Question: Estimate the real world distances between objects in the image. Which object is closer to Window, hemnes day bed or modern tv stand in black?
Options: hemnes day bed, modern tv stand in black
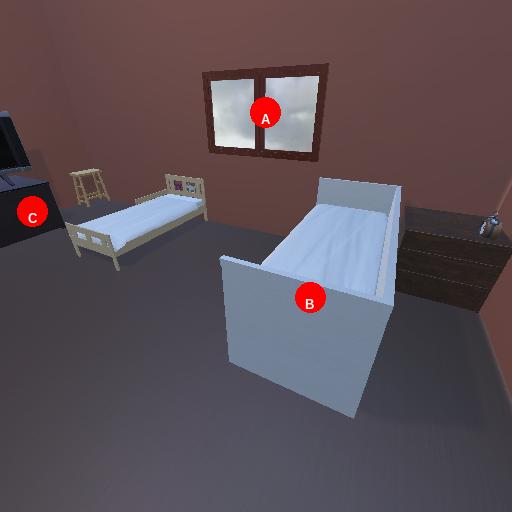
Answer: hemnes day bed